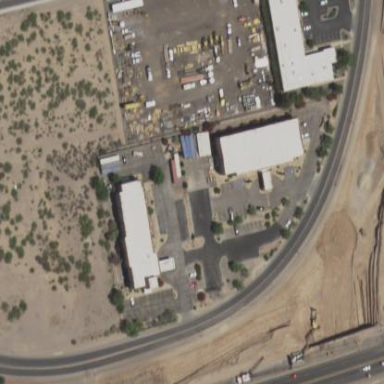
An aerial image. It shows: Commercial area.